Question: I'm trying to design a calendar-type table that is built dynamically based on data from a separate database source.
This is an illustration of the basic design idea:
Here's an image:

If an object was added that was referenced to a Saturday, another column would be added and if the one on Monday was removed, the column would disappear and vice versa.
The weekdays are column headers and the squares represents cells with some lines of information. Each cell in its whole should be clickable.
The entire table should show a single month only.
I'm thinking this might be very time consuming to implement, and will quite quickly become impossible to re-read and understand later on if it isn't designed right. So if anyone has a more simple way to implement a month-view of a calendar, with some lines of information stored in each cell, and a possibility to call 'Server.Transfer()' on the click event of a cell, it would be just as ideal.
As far as I know, the <URL> component doesn't support editing the contents of the cells in calendar, and other than that I don't really know which way would be the best way to go.
If I can improve the question in any way, please let me know.
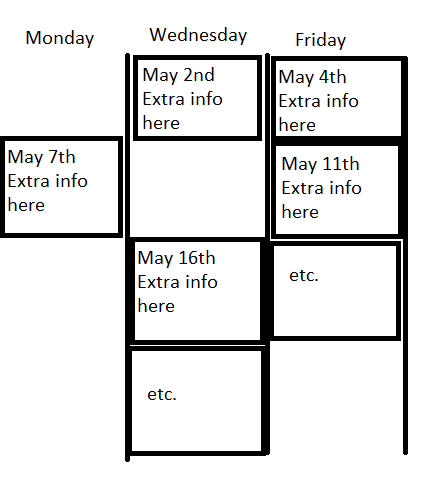
Answer: I think what you want is not a Calendar, but rather a Scheduler control, which includes functionality to display a calendar view, add/edit "appointments" and provide events of what happens when you click them.
<URL> lists a lot of such Scheduler control that you can use, some of them free.
Here are some additional links that implement similar functionality:
- <URL>
I think reusing one of those components and spending some time to research them would be much less time consuming that implementing your own solution from scratch. If what you want falls into those common UI patterns supported by those controls, you'll be fine.
If, on the other hand what you want is not a common practice, you may rethink your approach.